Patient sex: M
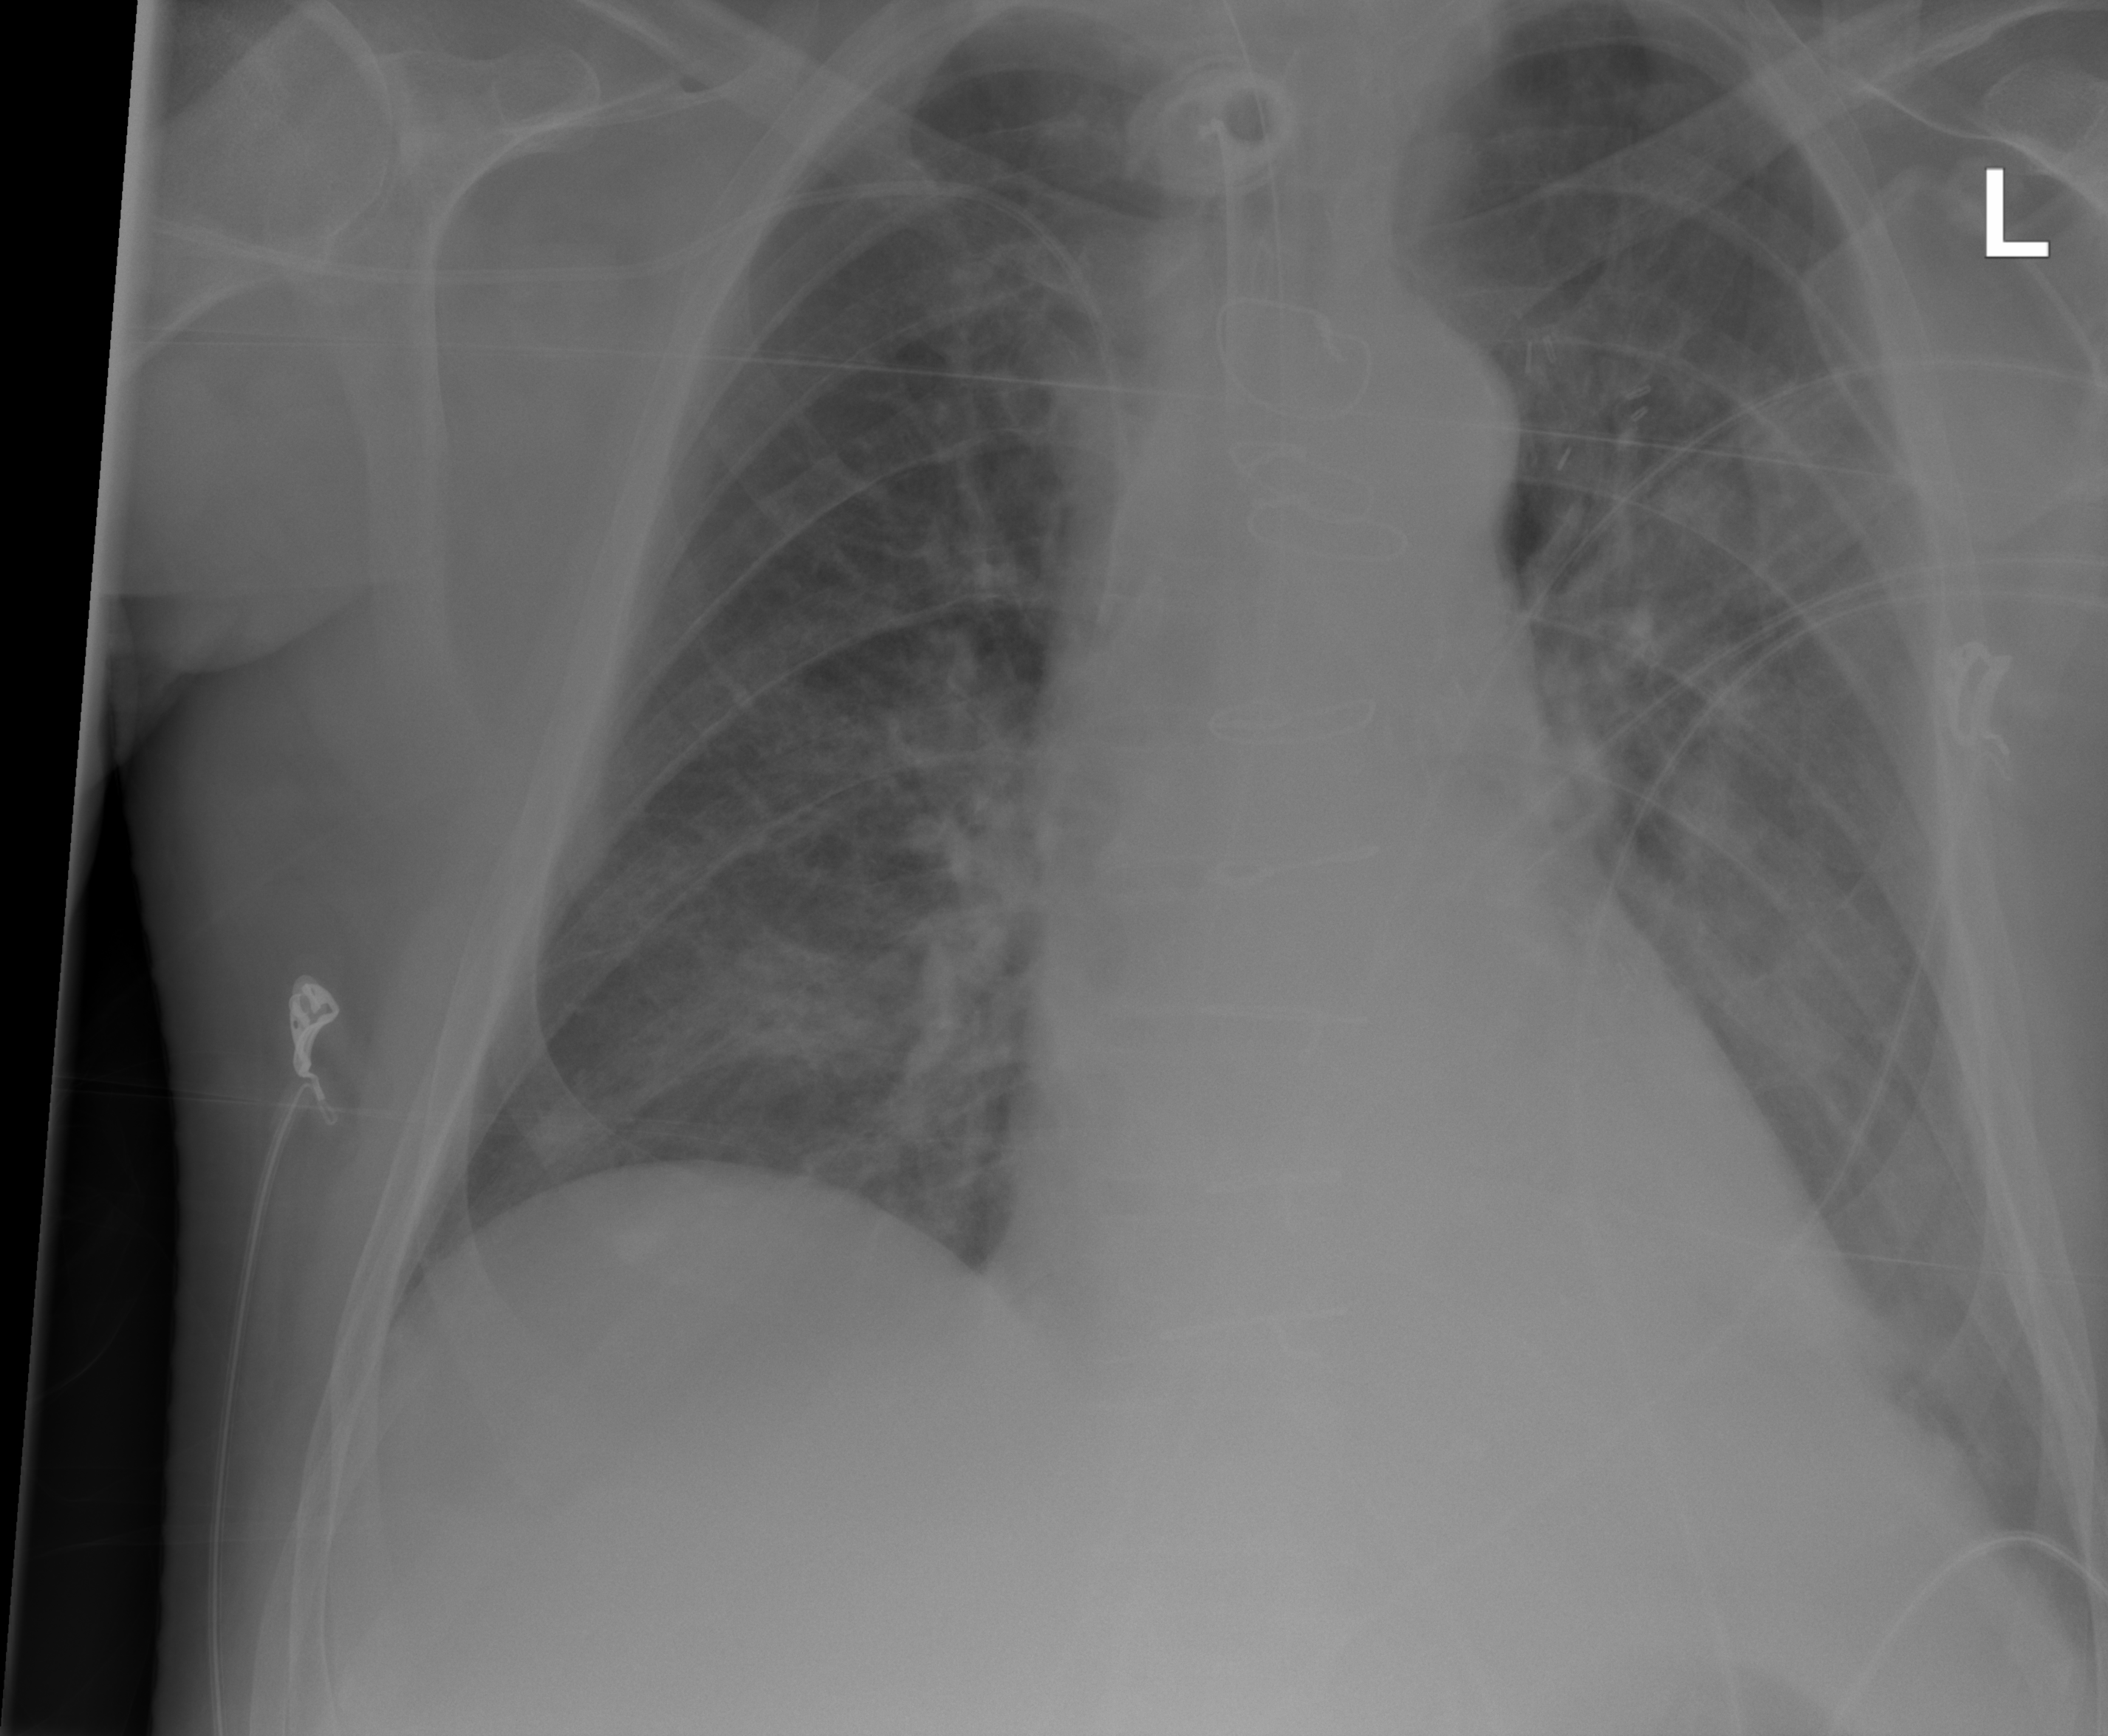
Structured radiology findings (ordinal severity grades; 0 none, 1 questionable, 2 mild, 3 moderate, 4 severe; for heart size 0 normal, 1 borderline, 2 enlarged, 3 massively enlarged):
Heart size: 1
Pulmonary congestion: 2
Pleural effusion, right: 0
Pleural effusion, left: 1
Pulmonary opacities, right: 0
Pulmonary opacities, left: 0
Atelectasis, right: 2
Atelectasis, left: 2